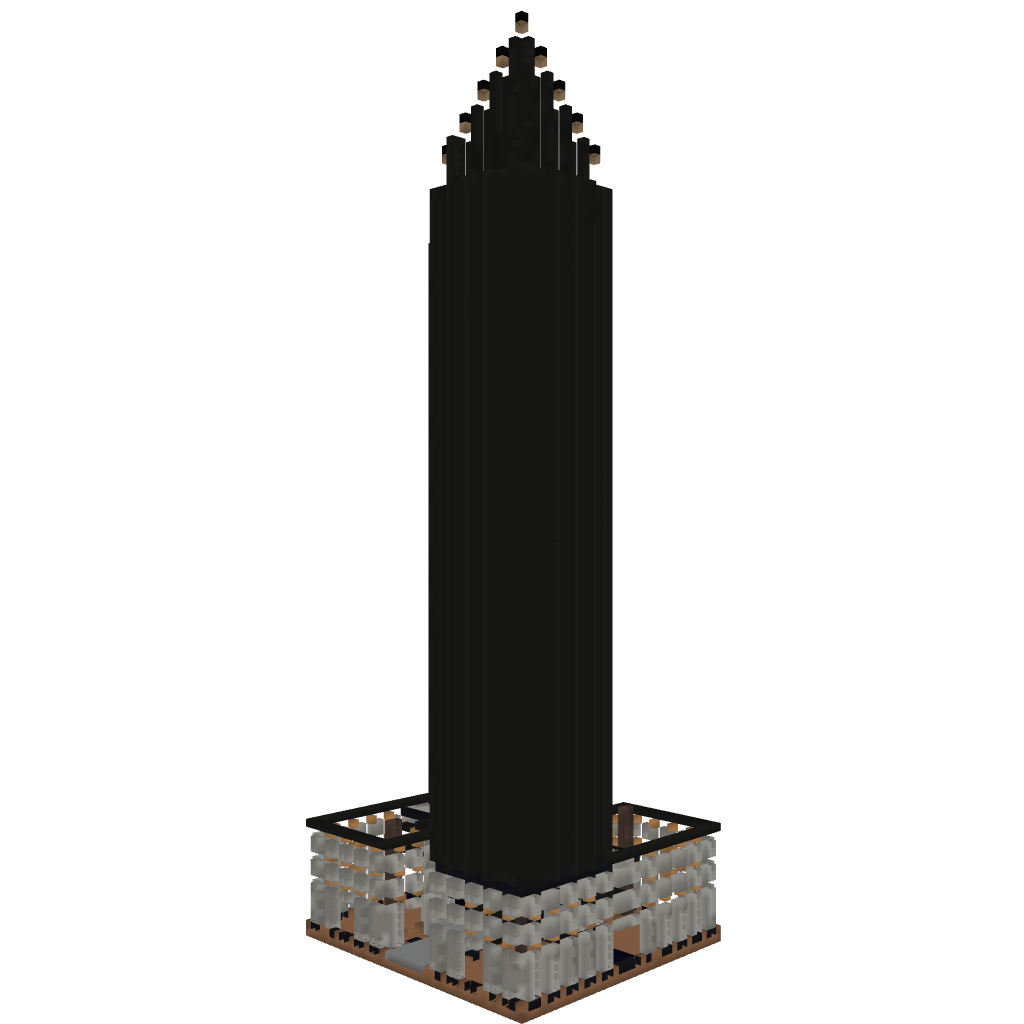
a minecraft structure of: Rust Towers